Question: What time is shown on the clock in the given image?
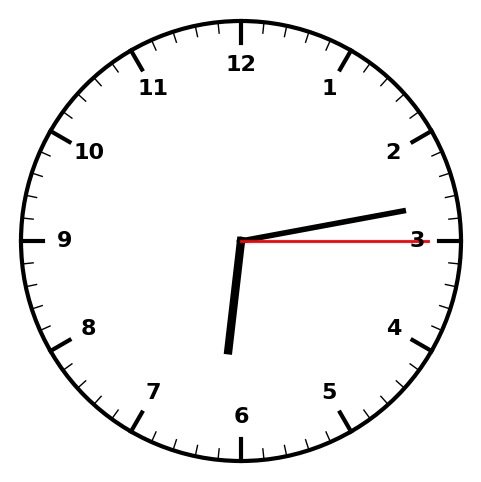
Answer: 06:13:15